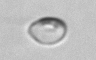
Label: nanoplankton_mix